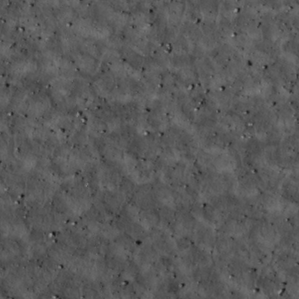
Label: non_frost